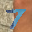
Label: 7